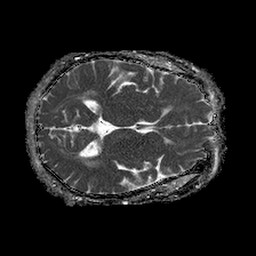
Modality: ADC
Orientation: axial
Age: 58
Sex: female
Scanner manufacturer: philips
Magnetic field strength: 1.5 T
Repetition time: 4.6 s
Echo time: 0.08631 s